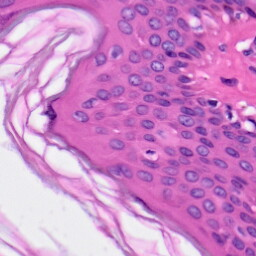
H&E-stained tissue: Skin